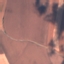
Land use / land cover class: AnnualCrop